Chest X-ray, PA view. Patient: 56 years old, sex M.
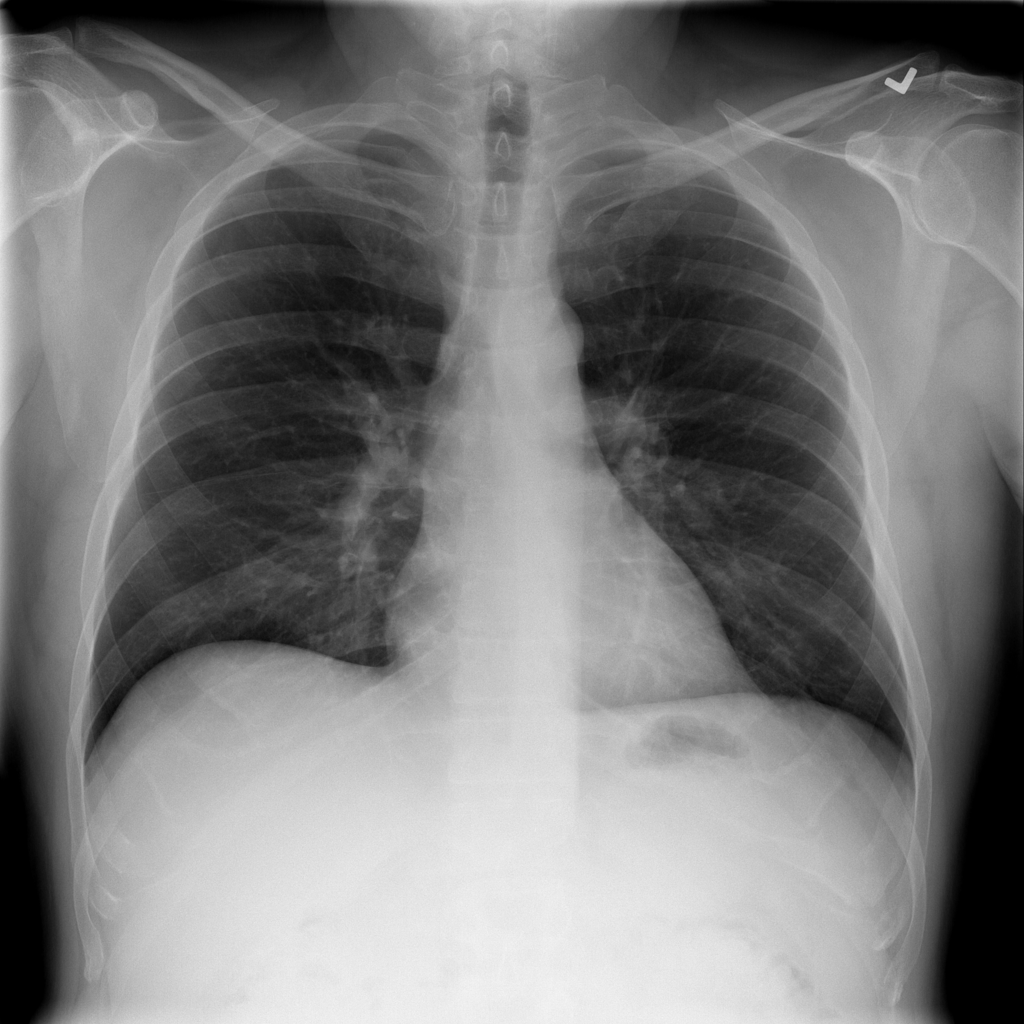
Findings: No Finding